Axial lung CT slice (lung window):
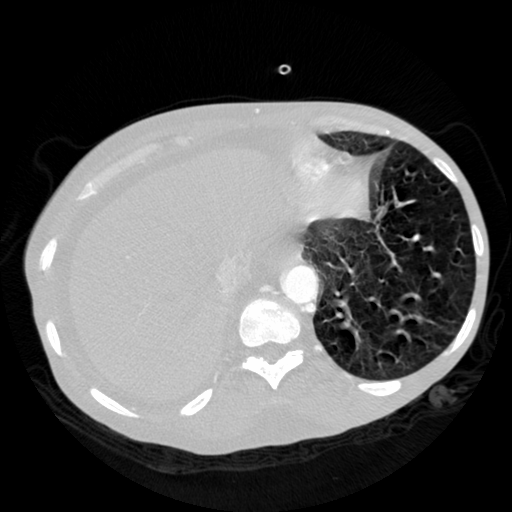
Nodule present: no